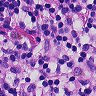
Metastatic tissue present: no